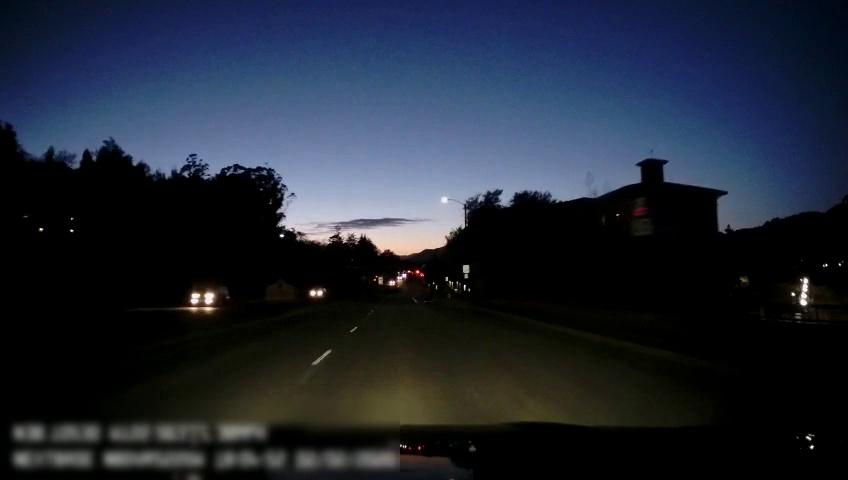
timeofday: Dusk/Dawn/Twilight
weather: Other
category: Drivable Space
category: Drivable Space
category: Vehicles | SUV
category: Vehicles | Car
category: Lanes | Alternate Lane
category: Lanes | Alternate Lane